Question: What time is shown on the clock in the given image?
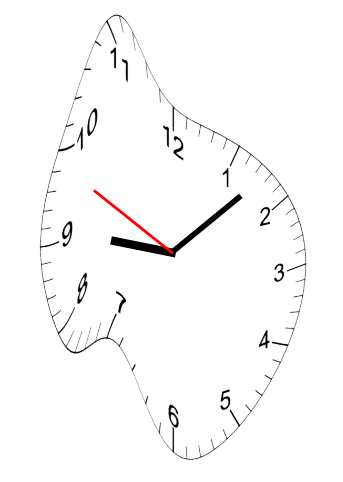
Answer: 09:07:49